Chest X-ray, AP view. Patient: 50 years old, sex M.
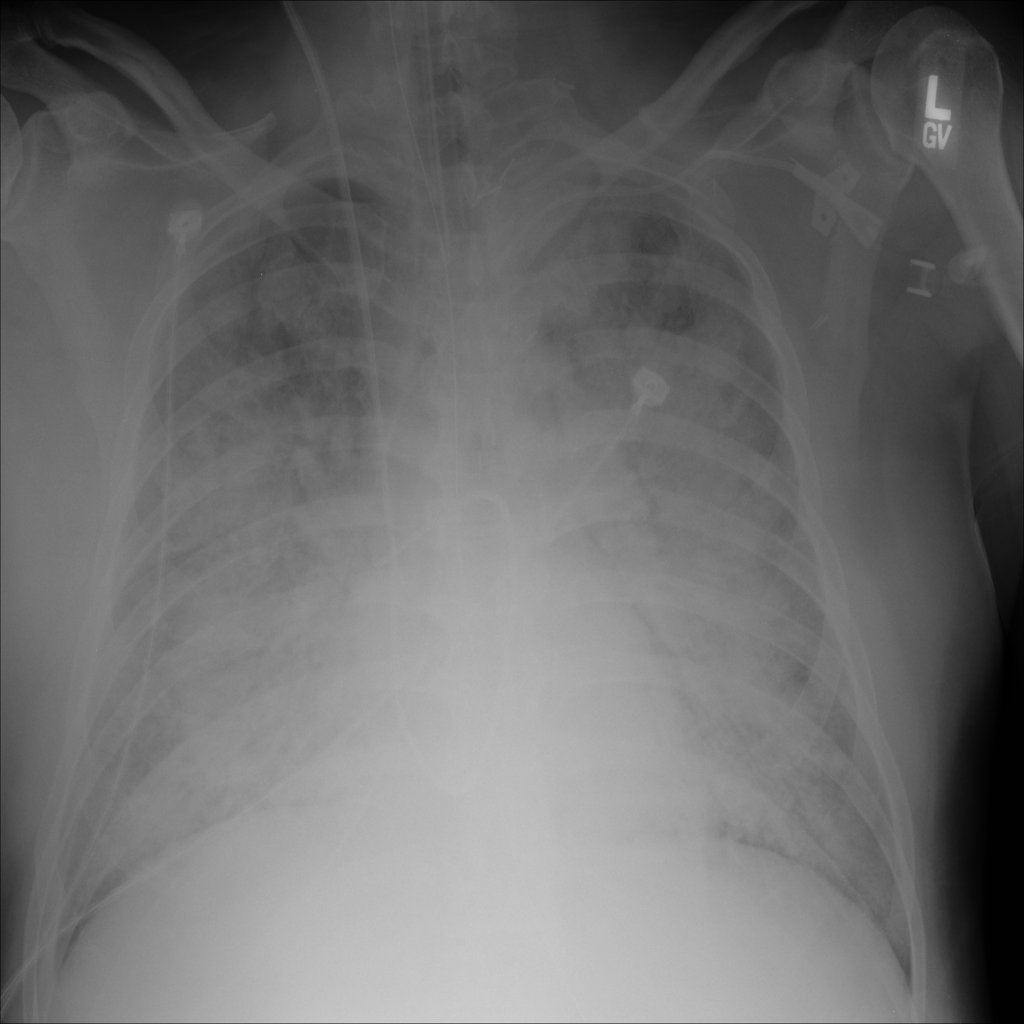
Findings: Consolidation